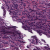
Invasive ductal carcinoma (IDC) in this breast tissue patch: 1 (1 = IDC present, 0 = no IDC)